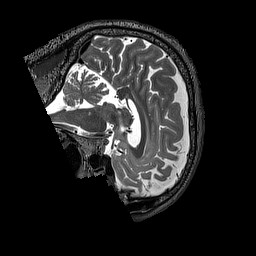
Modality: T2w
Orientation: sagittal
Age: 70
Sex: male
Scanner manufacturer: siemens
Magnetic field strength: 3 T
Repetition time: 3.2 s
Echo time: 0.567 s